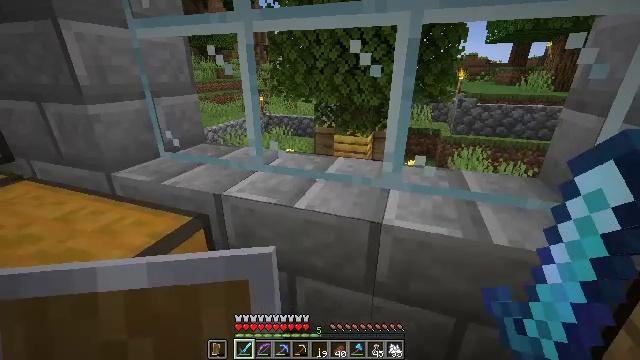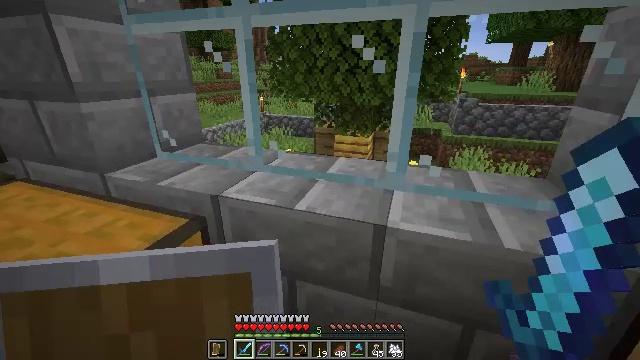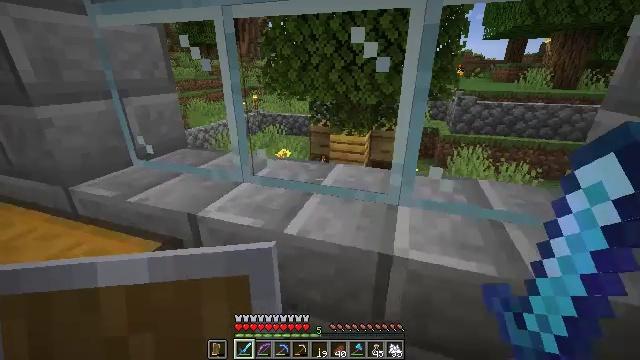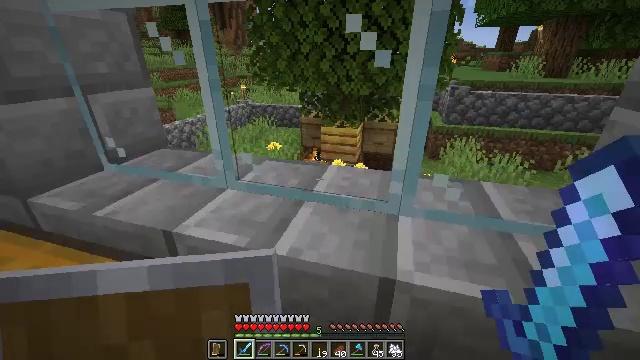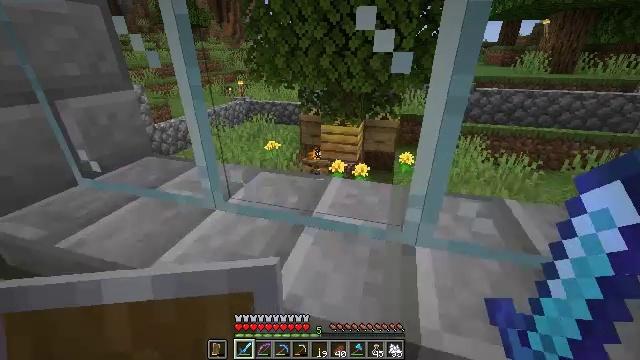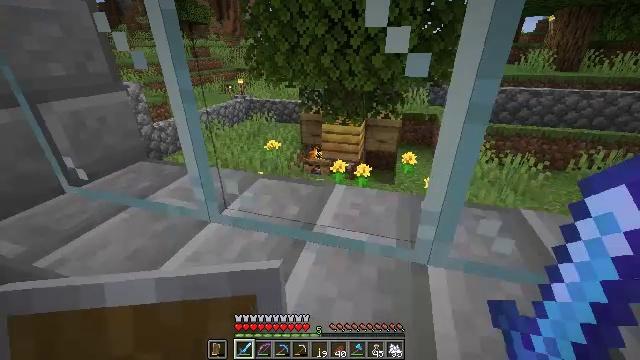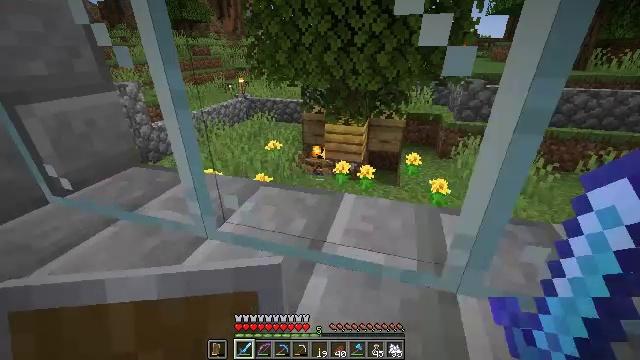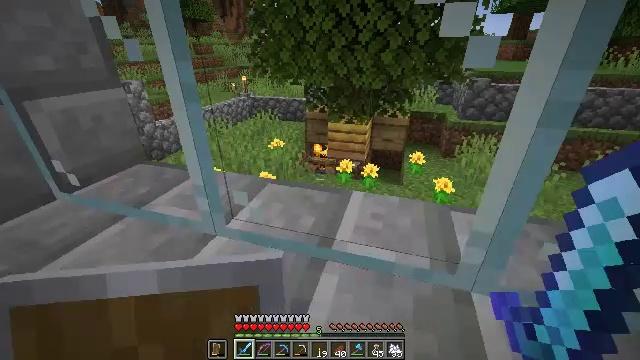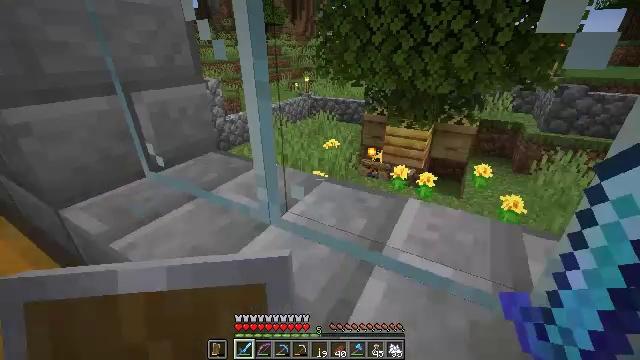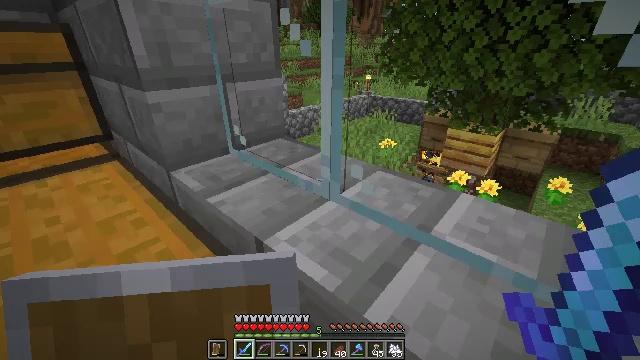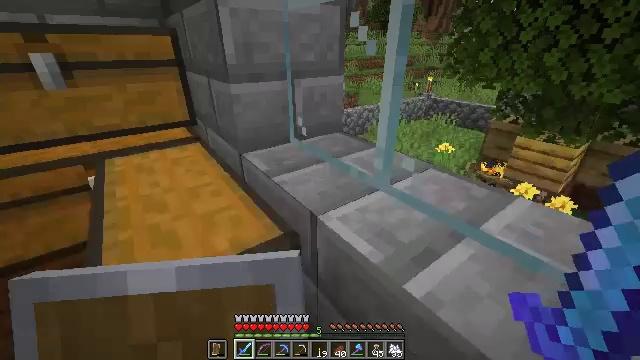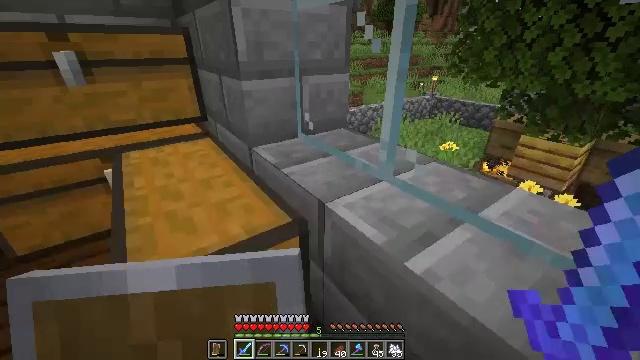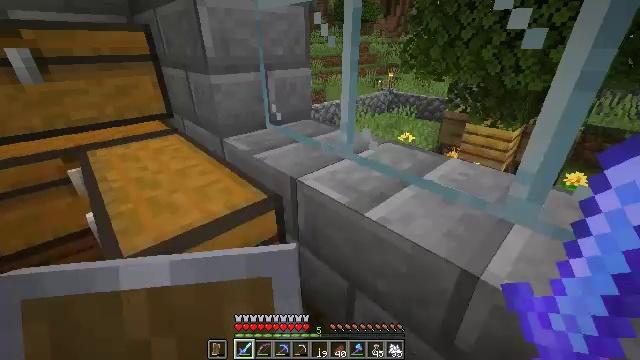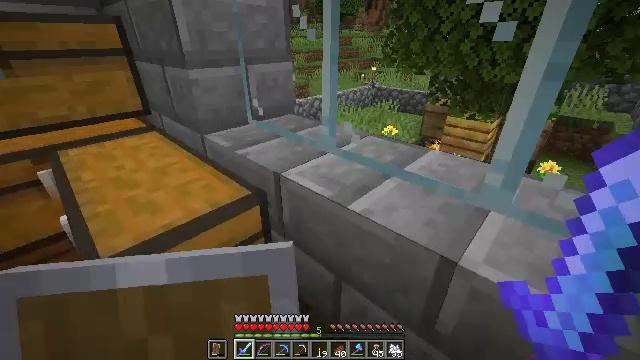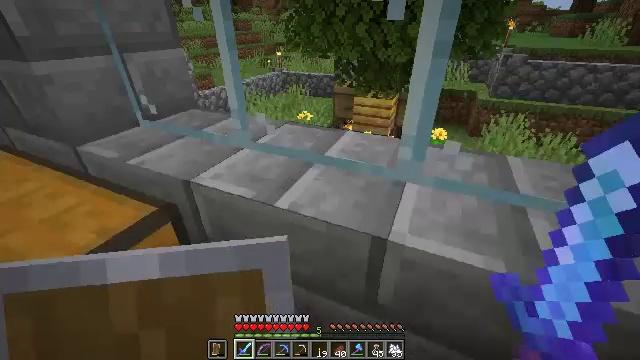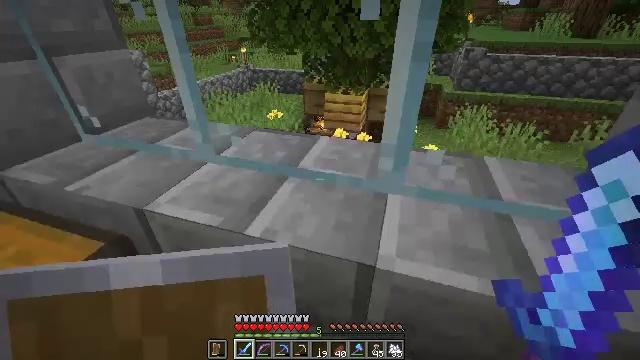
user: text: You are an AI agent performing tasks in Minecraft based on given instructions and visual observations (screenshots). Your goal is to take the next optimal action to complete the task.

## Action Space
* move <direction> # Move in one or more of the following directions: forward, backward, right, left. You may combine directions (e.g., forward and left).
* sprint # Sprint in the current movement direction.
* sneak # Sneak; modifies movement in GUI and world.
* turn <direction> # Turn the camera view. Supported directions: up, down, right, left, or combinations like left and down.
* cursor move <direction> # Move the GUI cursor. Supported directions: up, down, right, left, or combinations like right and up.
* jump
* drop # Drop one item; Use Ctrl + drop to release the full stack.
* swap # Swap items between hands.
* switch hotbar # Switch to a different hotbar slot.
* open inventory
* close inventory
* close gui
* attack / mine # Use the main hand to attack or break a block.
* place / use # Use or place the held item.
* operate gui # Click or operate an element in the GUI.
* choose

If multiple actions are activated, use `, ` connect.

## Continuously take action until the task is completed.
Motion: motion action
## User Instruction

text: Interact with the crafting table to craft a campfire.
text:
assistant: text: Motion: move forward
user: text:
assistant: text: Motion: move forward, turn right
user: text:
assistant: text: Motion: move forward, turn right and down
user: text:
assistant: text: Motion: move forward
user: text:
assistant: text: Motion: move forward
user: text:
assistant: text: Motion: move forward
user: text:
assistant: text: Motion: no_op
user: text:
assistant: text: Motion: move back, turn left
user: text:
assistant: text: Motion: move back, turn left
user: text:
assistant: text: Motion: move back, turn left
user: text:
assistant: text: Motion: move back
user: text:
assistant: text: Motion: turn right
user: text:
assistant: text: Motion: move forward, turn right and down
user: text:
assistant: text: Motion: move forward, turn right and down
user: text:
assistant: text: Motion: move forward, turn right
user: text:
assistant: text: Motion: move forward, turn left and down
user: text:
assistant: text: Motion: move forward
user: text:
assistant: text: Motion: move forward
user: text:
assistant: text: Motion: move forward
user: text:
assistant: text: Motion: no_op
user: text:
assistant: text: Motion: no_op
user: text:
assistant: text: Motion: no_op
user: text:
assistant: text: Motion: move left, turn left and up
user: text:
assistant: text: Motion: move left, turn left and up
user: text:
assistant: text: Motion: move left, turn left and up
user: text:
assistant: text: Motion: move forward and move left, turn left
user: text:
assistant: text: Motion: move forward and move left, turn left
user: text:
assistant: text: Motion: move forward and move left
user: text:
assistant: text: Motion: move forward and move left
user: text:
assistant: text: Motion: move forward and move left